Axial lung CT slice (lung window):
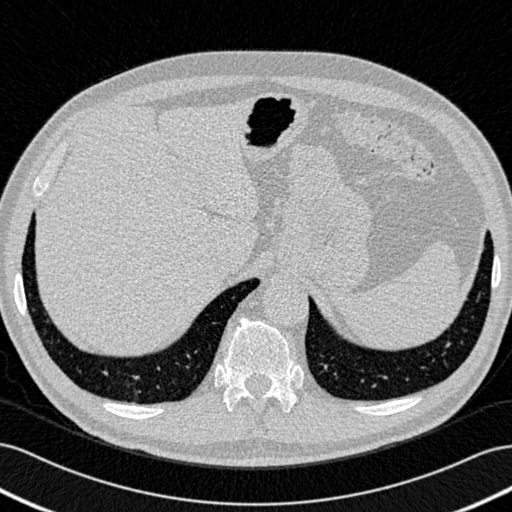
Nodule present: no